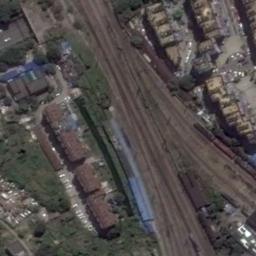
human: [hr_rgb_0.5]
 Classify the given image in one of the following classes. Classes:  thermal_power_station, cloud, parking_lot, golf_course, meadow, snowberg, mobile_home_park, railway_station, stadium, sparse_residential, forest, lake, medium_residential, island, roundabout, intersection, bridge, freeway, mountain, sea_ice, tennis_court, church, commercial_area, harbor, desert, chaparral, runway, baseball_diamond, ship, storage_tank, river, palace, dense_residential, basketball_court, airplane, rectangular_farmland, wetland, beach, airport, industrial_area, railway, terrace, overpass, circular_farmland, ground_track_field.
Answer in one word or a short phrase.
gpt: railway